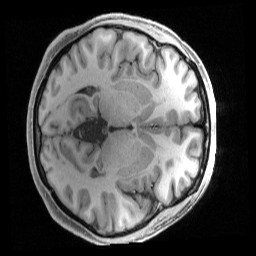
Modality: T1w
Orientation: axial
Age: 23
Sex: female
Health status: ill
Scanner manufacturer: siemens
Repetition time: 2.4 s
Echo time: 0.00231 s